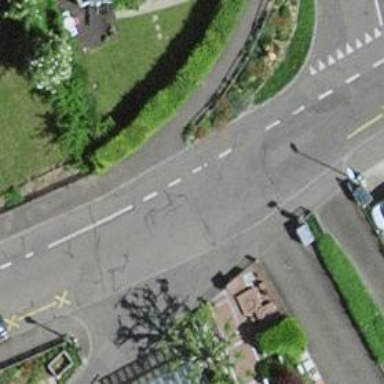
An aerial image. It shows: Residential road with opposite cycleway.